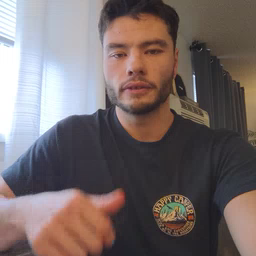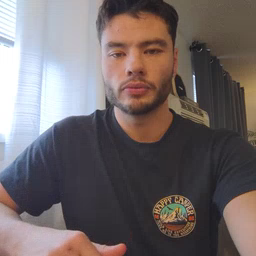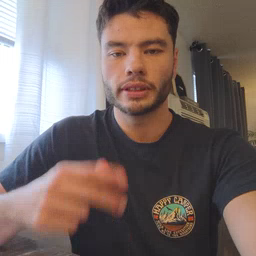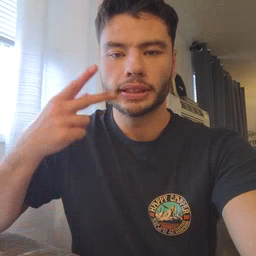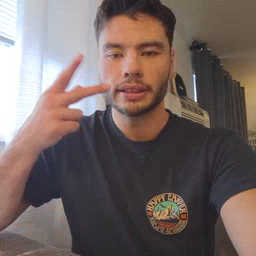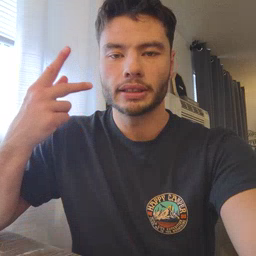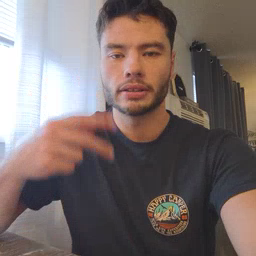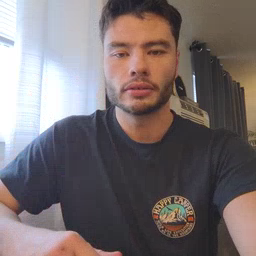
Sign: kitty